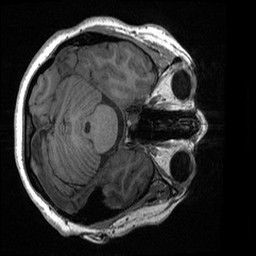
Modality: T1w
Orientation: axial
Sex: female
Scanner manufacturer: ge
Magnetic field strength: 3 T
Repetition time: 0.0064 s
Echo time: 0.00281 s